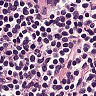
Metastatic tissue present: no